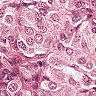
Metastatic tissue present: yes